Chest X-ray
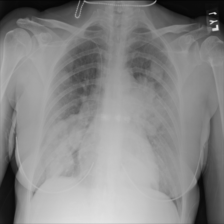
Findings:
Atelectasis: negative
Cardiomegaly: negative
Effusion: negative
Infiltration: negative
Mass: positive
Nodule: negative
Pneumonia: negative
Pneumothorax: negative
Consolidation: negative
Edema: negative
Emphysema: negative
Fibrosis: negative
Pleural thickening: negative
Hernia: negative